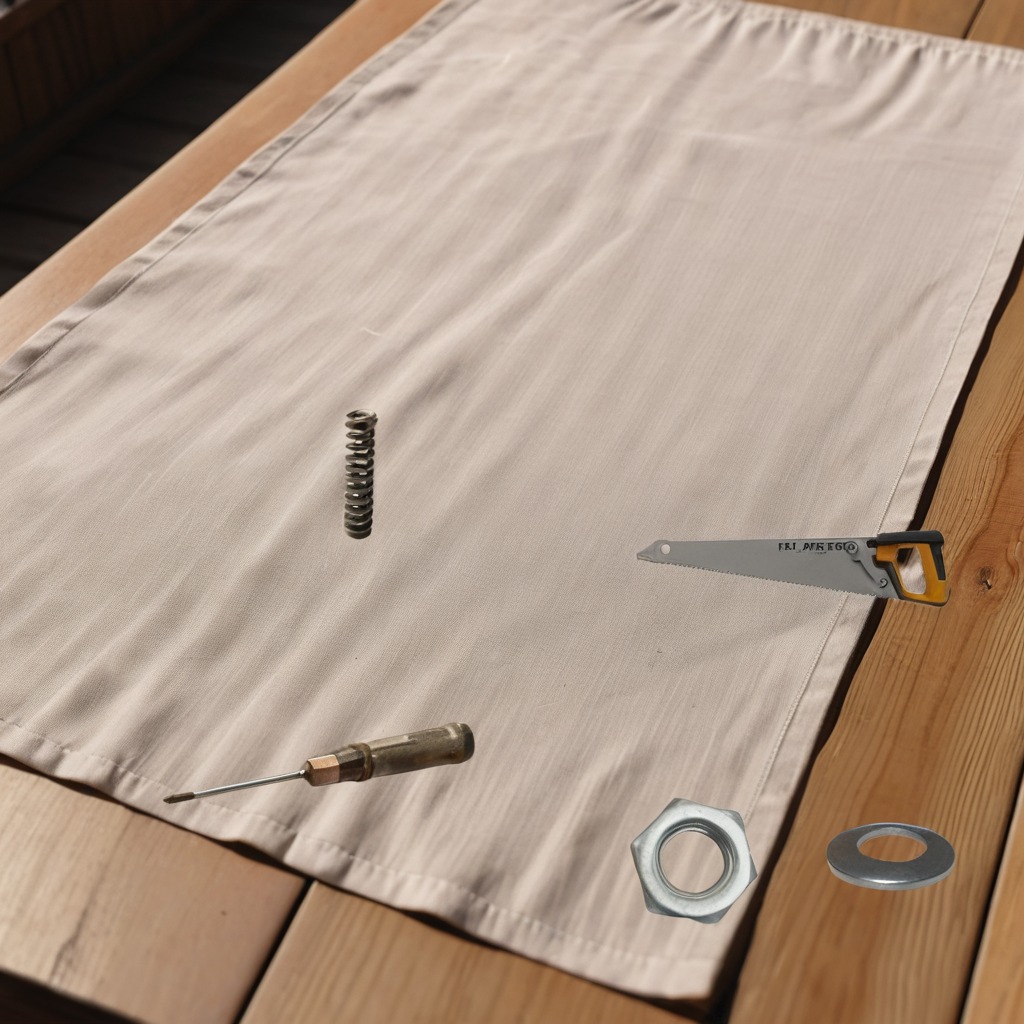
A flat metal washer, a coiled metal spring, a handheld metal saw, a screwdriver, and a metal nut are lying on the wooden table.